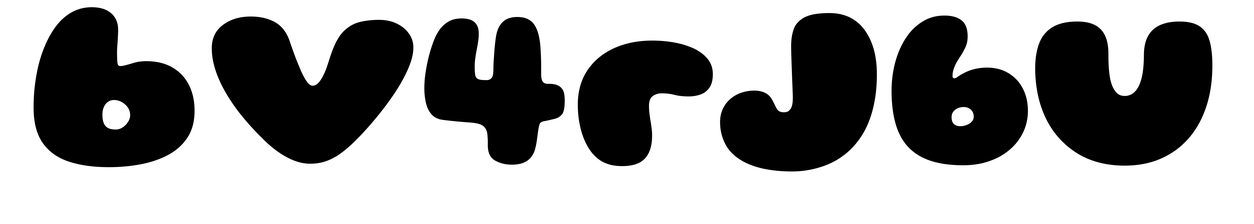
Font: Gluten_Black